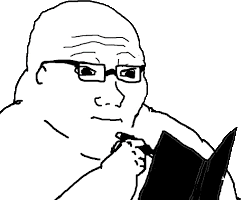
Label: 5_Blobjak